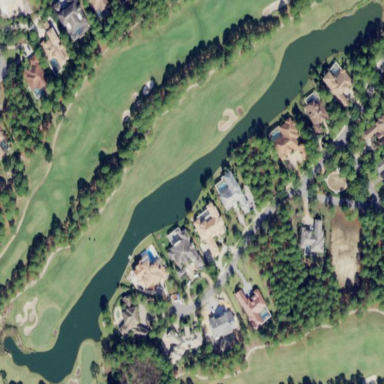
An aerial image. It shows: Picturesque pond acting as water hazard on golf course.